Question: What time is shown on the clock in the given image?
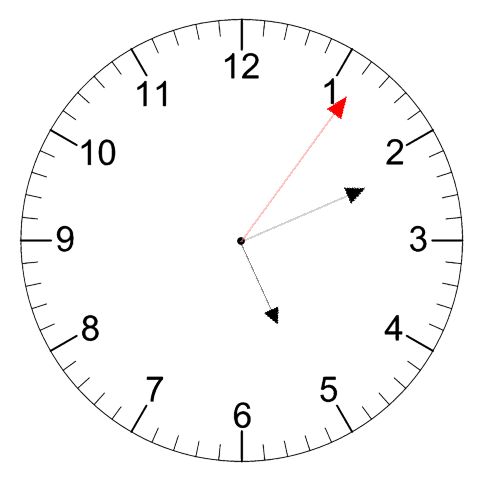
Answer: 05:11:06